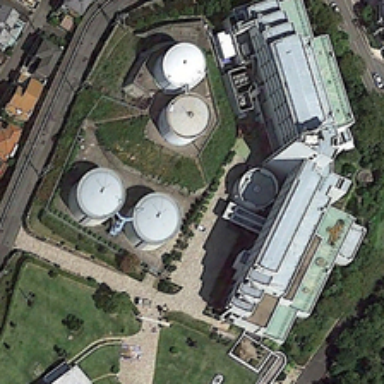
There are many trees around the refinery .